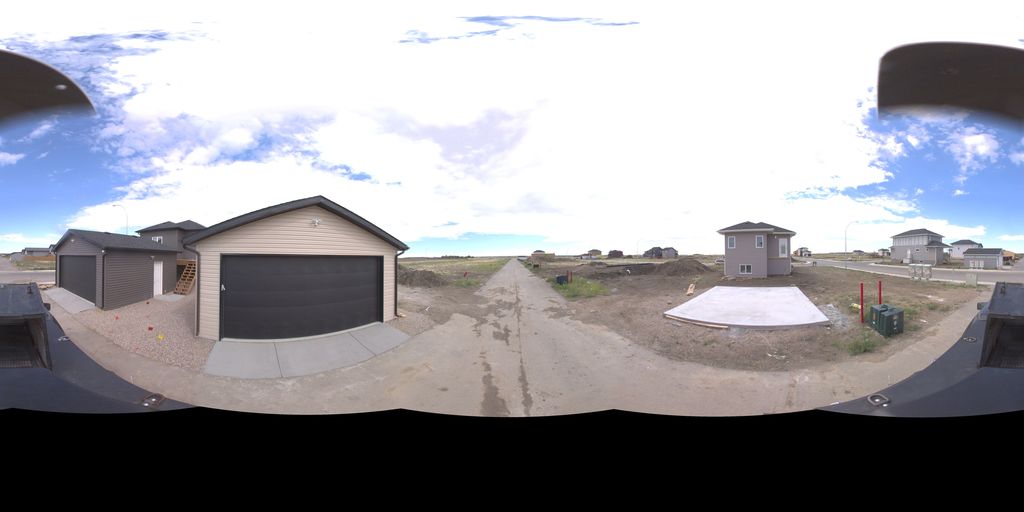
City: saskatoon